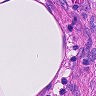
Metastatic tissue present: no